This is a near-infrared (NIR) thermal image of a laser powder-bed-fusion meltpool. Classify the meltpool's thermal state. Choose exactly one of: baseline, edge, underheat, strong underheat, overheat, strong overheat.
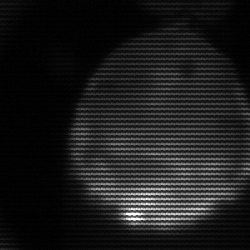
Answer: edge